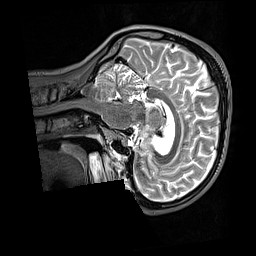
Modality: T2w
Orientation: sagittal
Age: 30
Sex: female
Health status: healthy
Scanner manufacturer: siemens
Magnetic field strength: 3 T
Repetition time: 3.2 s
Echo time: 0.568 s